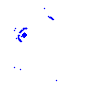
Particle: electron